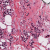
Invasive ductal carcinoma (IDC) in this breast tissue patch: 1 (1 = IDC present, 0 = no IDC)